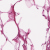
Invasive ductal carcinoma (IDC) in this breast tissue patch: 0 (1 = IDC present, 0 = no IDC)